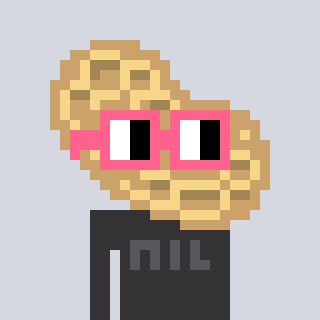
a pixel art character with square pink glasses, a peanut-shaped head and a grayscale-colored body on a cool background